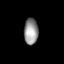
Tissue: lung
Cell type: T cells
Senescence score: 0.6312
Nuclear area (px): 362
Mean DAPI intensity: 150.204